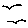
Label: bird